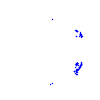
Particle: pion